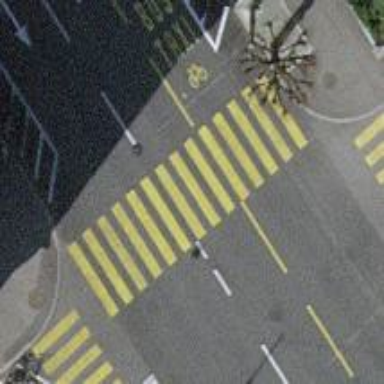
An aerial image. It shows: Secondary road with asphalt surface. Both sides of the road have sidewalks. There are trolley wires above the road and bus lane on the left. Cyclists share the bus lane.